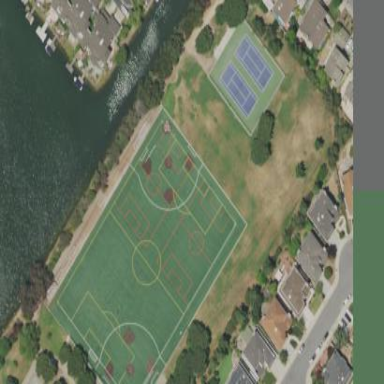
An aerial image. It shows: Soccer pitch with artificial turf designed for leisure and sports activities.